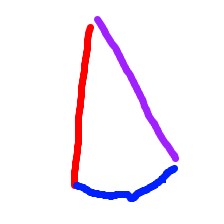
Shape: kite